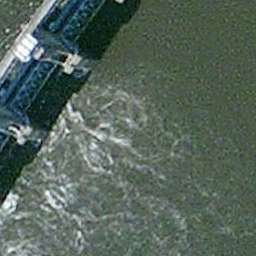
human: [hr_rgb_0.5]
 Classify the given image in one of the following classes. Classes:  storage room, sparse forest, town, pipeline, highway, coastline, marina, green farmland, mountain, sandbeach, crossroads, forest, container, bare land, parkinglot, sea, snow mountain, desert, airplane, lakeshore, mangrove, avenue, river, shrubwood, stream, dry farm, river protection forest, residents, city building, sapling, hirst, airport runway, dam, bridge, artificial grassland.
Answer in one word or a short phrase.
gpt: dam